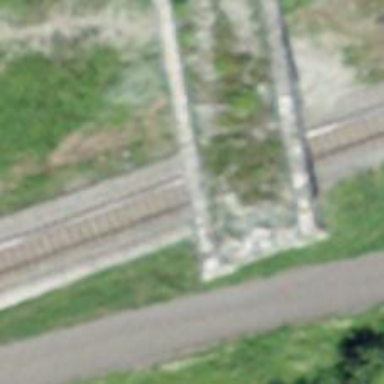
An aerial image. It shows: Railway tunnel with electrified contact lines.